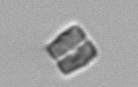
Label: Bacillariophyceae_morphotype1